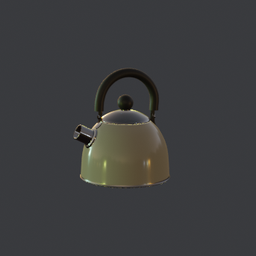
Label: tools